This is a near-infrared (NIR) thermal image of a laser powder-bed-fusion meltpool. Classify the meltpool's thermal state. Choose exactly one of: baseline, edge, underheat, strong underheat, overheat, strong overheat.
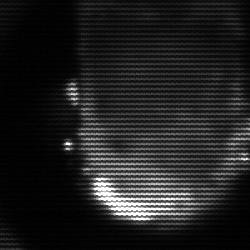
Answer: baseline